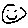
Label: smiley face